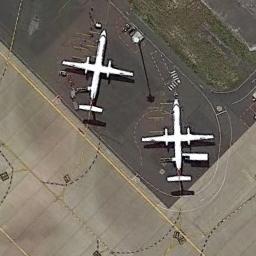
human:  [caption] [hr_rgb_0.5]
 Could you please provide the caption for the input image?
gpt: Here are two white planes and landmarks of various colors .

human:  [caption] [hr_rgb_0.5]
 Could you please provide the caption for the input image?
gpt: Two adjacent planes parked diagonally on the airport and the lawn beside .

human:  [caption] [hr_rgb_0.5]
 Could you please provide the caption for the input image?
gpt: Two planes parked in an open area with many containers next to the plane .

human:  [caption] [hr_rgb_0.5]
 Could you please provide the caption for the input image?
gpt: Two airplanes stopped on the runway beside the grass .

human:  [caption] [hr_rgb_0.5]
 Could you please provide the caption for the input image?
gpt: Two planes are in the parking lot next to the grass .